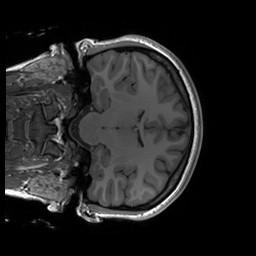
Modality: T1w
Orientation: coronal
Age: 18
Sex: female